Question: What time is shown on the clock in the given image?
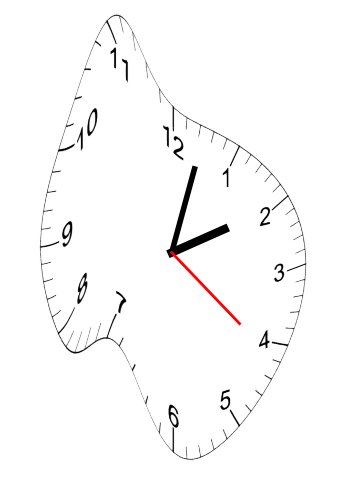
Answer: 02:02:21